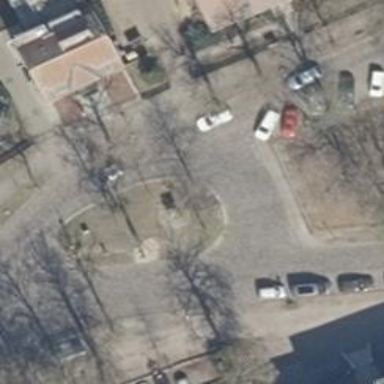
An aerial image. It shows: Telephone amenity.